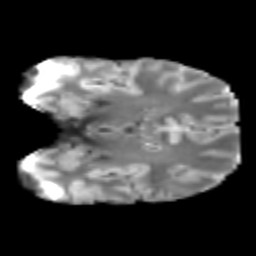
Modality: T2w
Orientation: coronal
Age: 35
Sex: male
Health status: healthy
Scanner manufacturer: philips
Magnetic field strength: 3 T
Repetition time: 10.02 s
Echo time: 0.07044 s